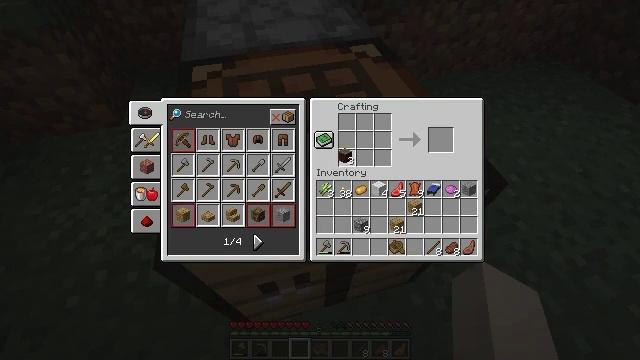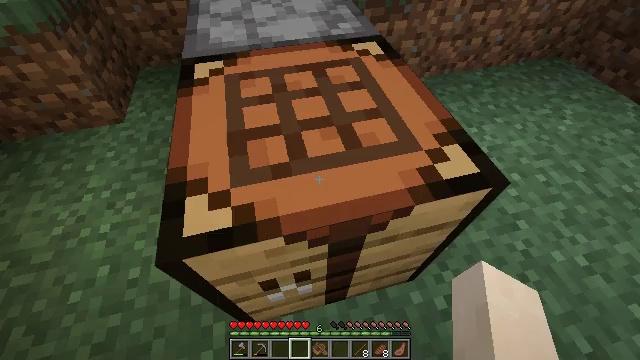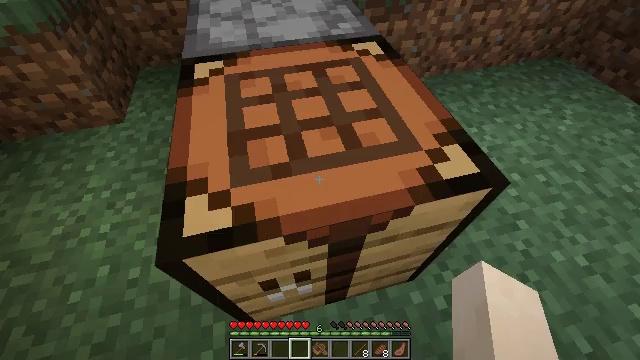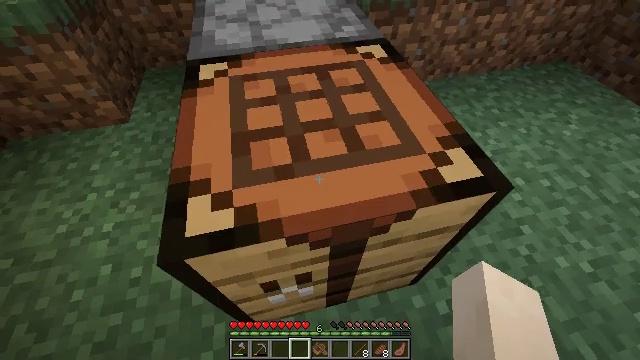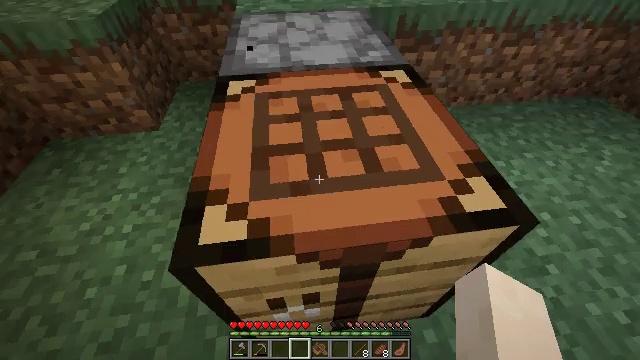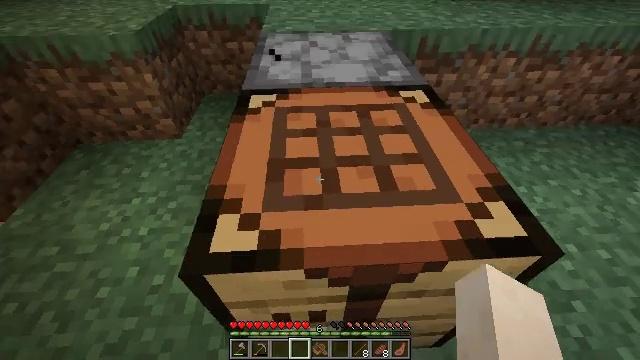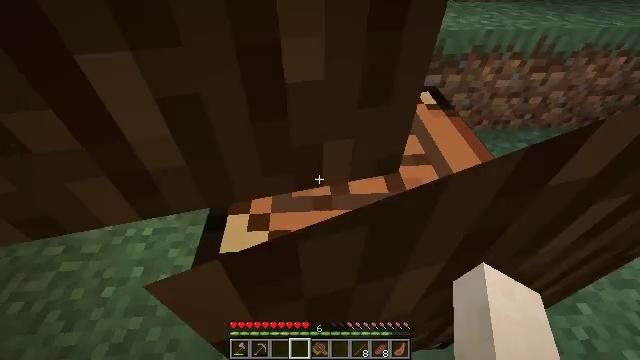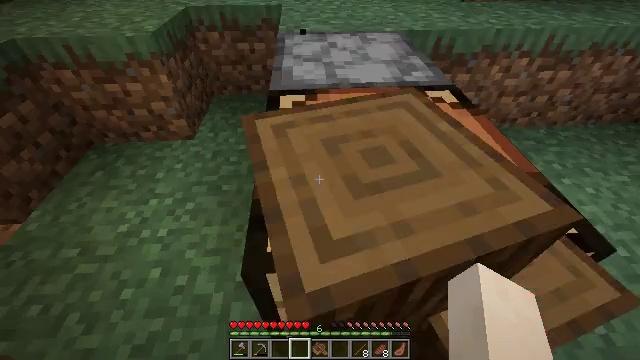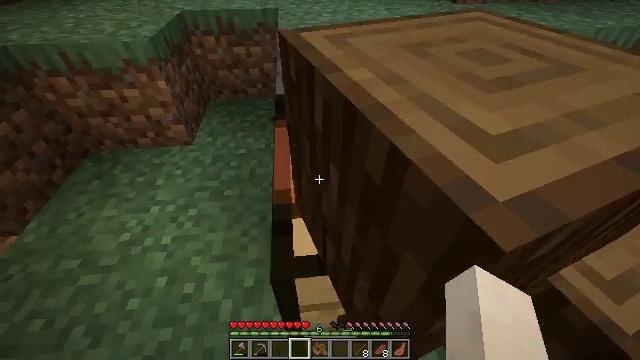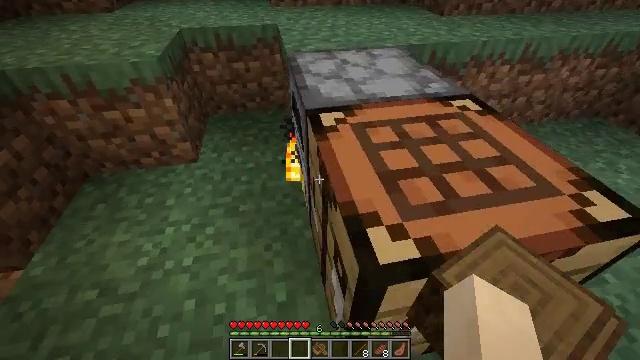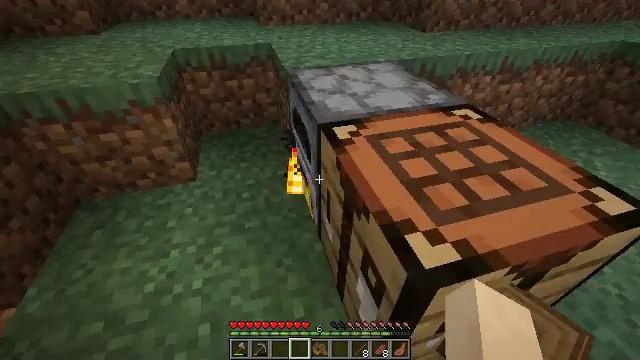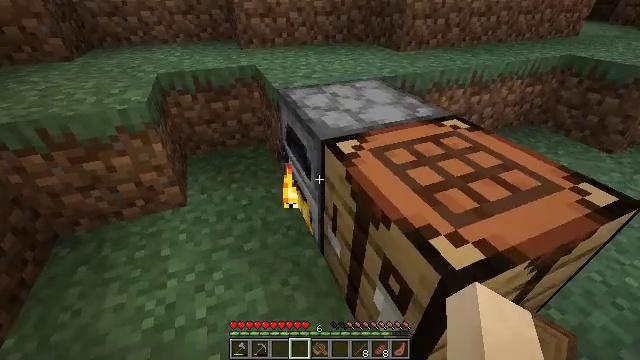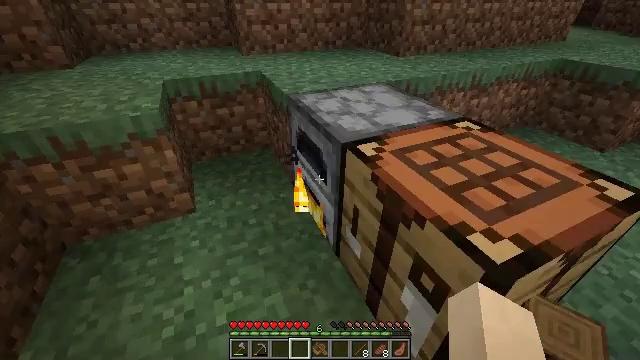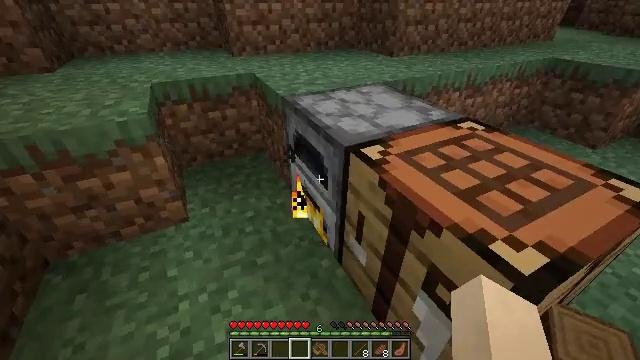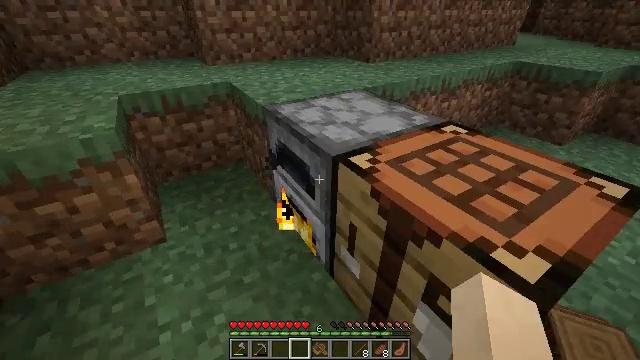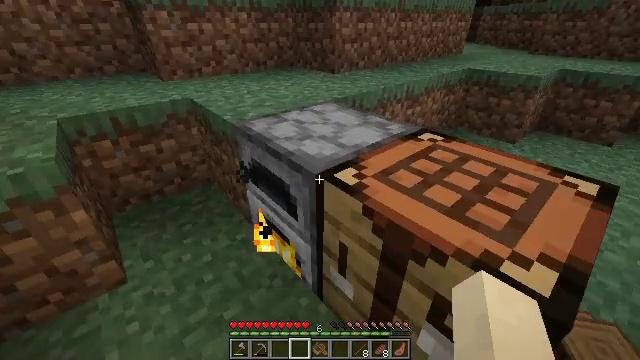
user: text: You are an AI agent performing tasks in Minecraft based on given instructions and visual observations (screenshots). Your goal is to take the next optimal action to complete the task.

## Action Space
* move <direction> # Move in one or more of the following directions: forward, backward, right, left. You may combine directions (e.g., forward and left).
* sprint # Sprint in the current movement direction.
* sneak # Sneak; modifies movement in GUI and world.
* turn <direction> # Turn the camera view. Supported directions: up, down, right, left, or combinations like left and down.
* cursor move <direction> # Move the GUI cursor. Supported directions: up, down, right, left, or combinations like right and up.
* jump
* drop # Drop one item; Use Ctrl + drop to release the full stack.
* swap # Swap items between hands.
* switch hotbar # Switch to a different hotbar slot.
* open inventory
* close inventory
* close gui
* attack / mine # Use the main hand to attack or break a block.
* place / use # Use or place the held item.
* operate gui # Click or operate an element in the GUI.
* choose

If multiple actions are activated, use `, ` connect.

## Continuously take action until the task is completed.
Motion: motion action
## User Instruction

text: Interact with the crafting table to craft a campfire.
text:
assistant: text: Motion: no_op
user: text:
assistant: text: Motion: close gui
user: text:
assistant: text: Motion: no_op
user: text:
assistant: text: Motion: turn left and up
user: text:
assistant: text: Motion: turn left and up
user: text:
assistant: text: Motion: move left
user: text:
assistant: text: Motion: move left
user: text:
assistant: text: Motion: move left, turn right
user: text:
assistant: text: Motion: move left, turn right and up
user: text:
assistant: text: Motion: move left, turn right and up
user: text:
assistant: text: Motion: move left, turn right and up
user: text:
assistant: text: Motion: move left, turn right and up
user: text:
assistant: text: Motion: move left, turn right
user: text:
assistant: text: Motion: move left, turn right and up
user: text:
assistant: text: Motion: move left, turn right and up
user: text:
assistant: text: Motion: move left, turn right and up
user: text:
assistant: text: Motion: turn right
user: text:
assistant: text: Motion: turn right
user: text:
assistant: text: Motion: no_op
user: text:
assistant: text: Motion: no_op
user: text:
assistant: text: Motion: turn left and down
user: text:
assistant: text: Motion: move forward, turn left and down
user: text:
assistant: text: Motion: move forward
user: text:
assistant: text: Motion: use / place
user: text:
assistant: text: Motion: use / place
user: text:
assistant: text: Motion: use / place
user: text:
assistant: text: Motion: no_op
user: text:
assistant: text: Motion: no_op
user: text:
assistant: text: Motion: open gui
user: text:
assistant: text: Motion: no_op